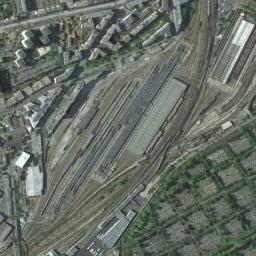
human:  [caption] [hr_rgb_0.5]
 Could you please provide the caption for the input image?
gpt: The railway station is next to some buildings and grass .

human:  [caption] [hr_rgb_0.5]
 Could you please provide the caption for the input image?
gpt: There is a fully equipped railway station in the city .

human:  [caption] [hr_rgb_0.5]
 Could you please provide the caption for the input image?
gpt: There are many buildings beside the railway station .

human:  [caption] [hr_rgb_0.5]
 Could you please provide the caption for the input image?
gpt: The railway station with lots of railways is surrounded by a residential area and some trains are on the railways .

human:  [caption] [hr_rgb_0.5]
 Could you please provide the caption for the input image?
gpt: There are many buildings around the railway station .